Interaction volume radius: 5 \u00c5
Interaction volume height: 15 \u00c5
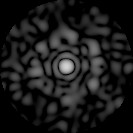
Disorder parameter: 0.8153